Field crop: tomato
Growth stage: 1
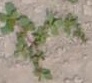
Species: portulaca